Field crop: tomato
Growth stage: 1
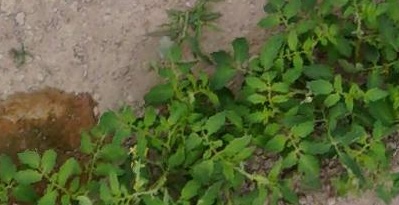
Species: tomato